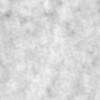
Label: no_change